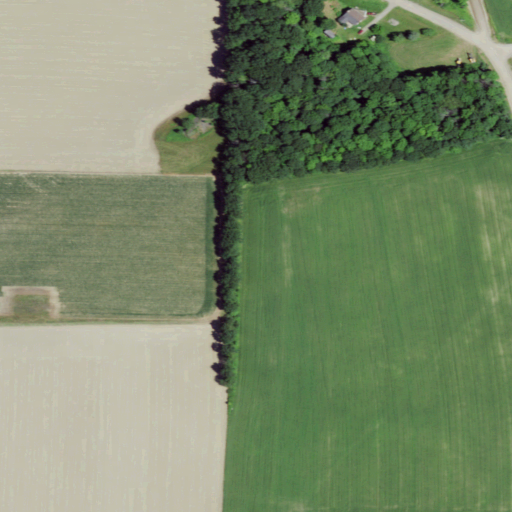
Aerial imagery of mountain in New York named Pine Hill containing cultivated crops, pasture, deciduous forest, open development, low intensity development, and medium intensity development